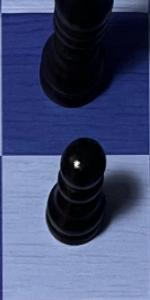
Label: Pawn_Black